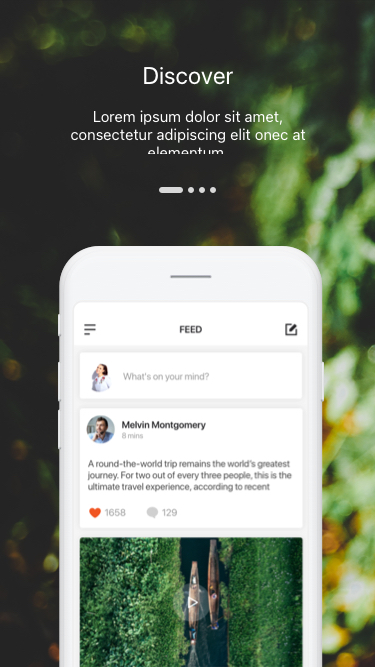
Text in this UI design:
Lorem ipsum dolor sit amet, consectetur adipiscing elit onec at elementum.
Discover